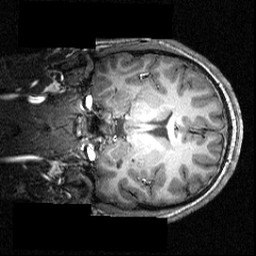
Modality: T1w
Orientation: coronal
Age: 19
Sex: male
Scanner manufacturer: siemens
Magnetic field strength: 3.951 T
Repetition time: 1.5 s
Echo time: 0.00335 s